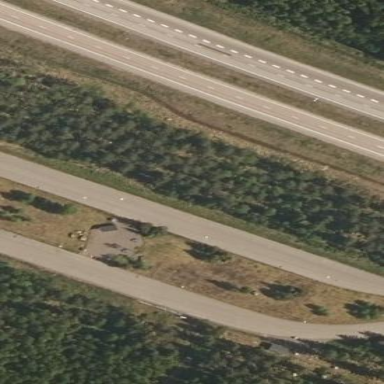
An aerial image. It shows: Rest area along the road.